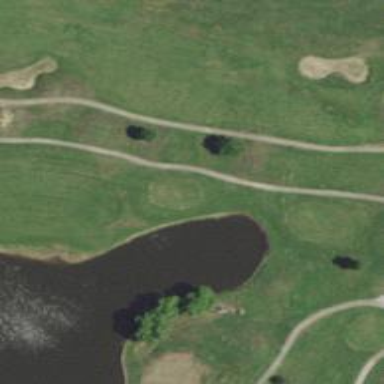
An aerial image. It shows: Pathway for golfing.